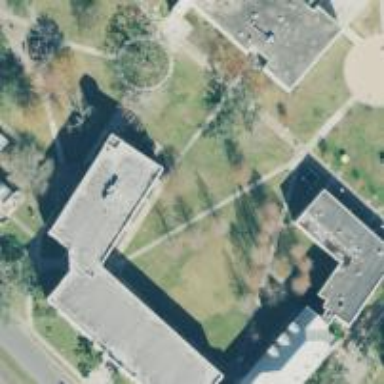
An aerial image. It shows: View of university building.